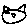
Label: cat